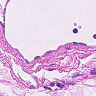
Metastatic tissue present: no